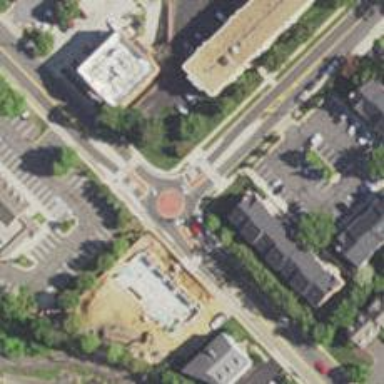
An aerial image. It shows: Secondary road with asphalt surface leading to roundabout.